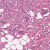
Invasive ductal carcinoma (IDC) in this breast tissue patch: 1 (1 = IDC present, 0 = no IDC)